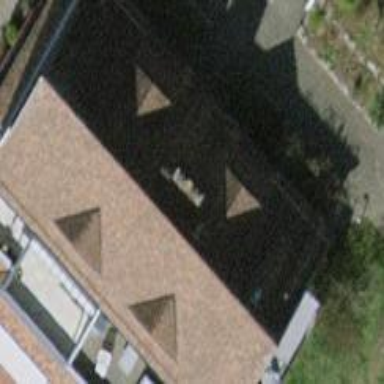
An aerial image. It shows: Terrace building.